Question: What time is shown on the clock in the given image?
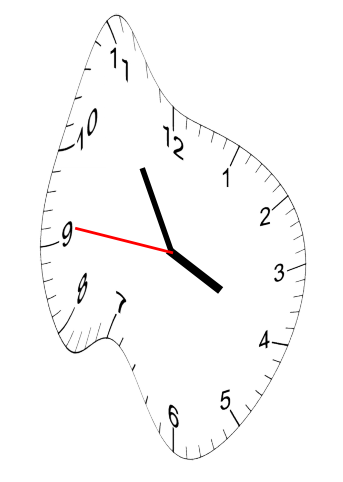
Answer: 03:54:46